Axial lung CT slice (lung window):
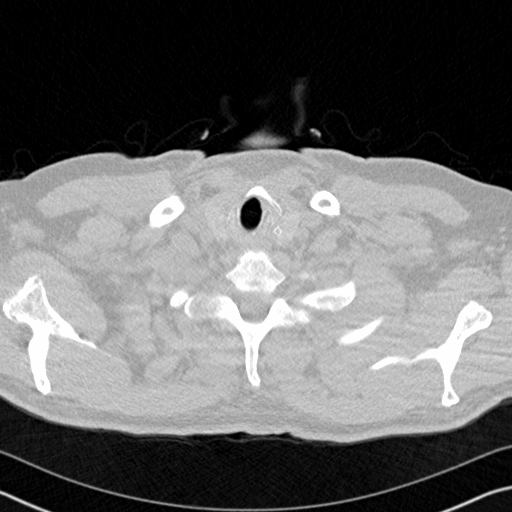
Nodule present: no